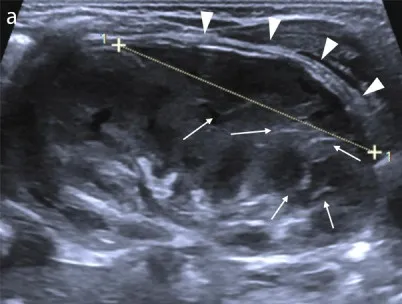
(a) Follow-up US two weeks later revealing a reduction in the perirenal hematoma thickness (arrowheads), and a decreased kidney cortico-medullary differentiation, with an intermedullary streaking pattern (arrows).
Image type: radiology (ultrasound)